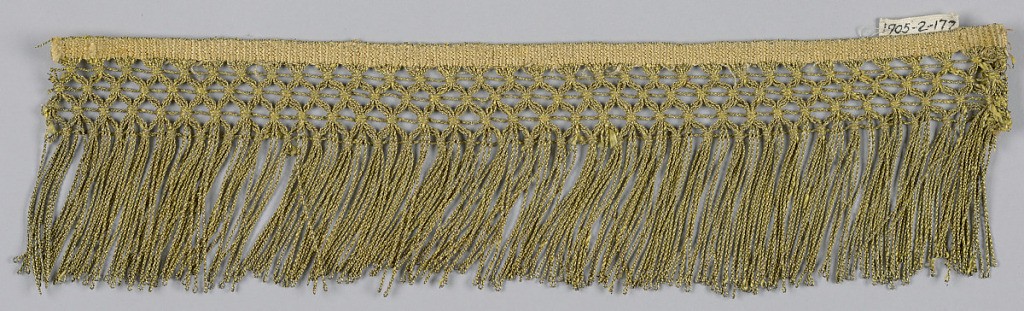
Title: Fringe
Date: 17th century
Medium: silk, metallic thread (gold strips wound on a silk core) Technique: plain weave
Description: Fringe with a plain weave heading, band in a trellis pattern with horizontal threads, and a skirt of twisted loops.